RGB frame:
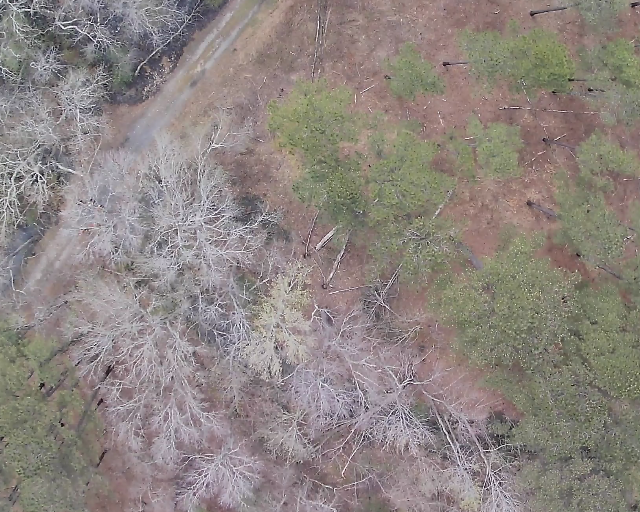
Thermal frame:
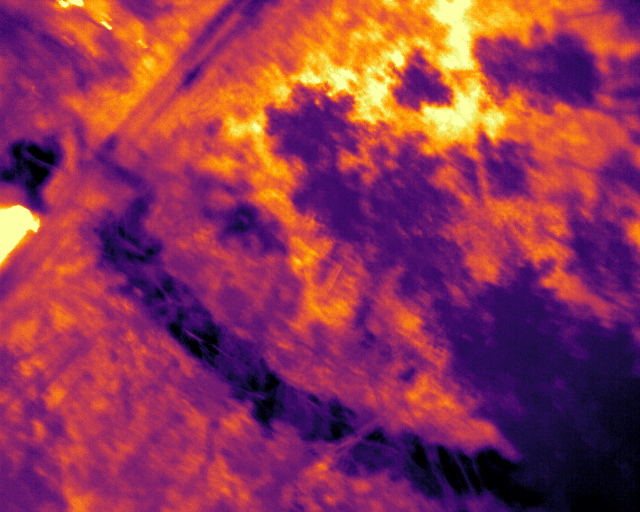
Captured: 2026-02-26 03:06:32
Pixels at or above 80 °C: 473 (fraction of frame: 0.001443)